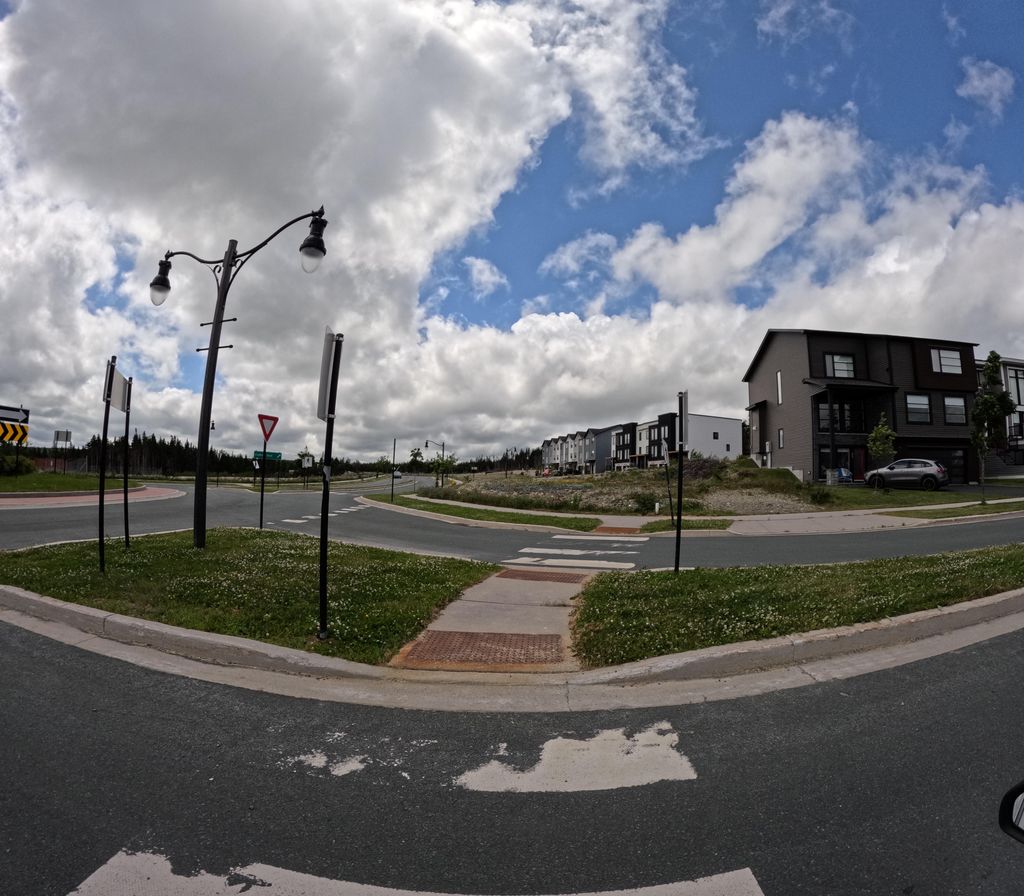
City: st_johns